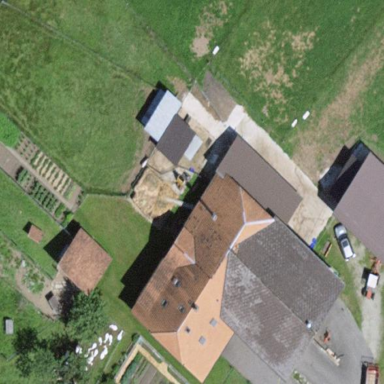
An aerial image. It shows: Farm building.